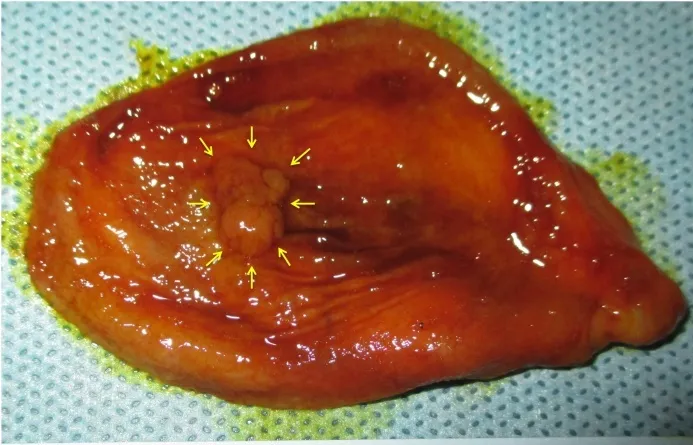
Macroscopic examination of resected gallbladder revealed a papillary polypoid tumor (arrows).
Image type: medical_photograph (other_medical_photograph)